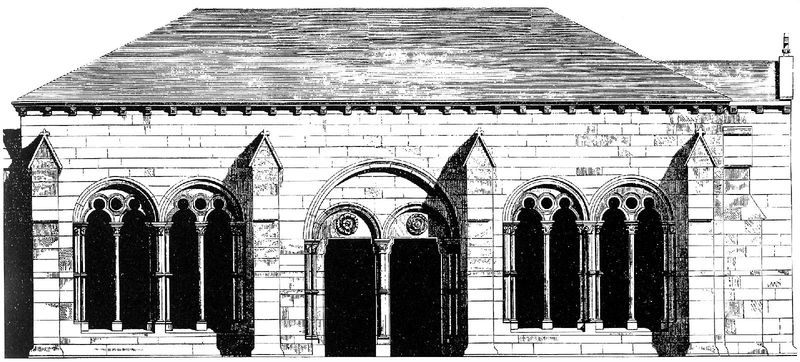
Titel: Zisterzienserkirche in Maulbronn
Standort: Maulbronn (EU - D - BW)
Schlagwörter: weiß, schwarz, zeichnung, gebäude, architektur, klassizismus, gotik, renaissance, bogen, fassade, italien, pilaster, tor, bögen, paradies, eingang, kloster, portal, romanik, maulbronn, maßwerk, aufriss, strebepfeiler, zisterzienser